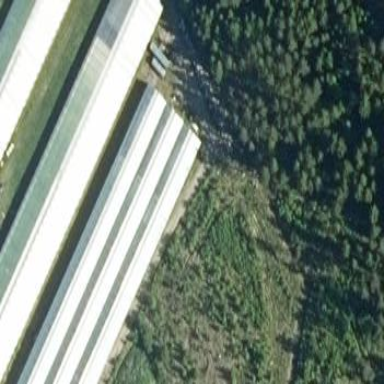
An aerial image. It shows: Greenhouse.